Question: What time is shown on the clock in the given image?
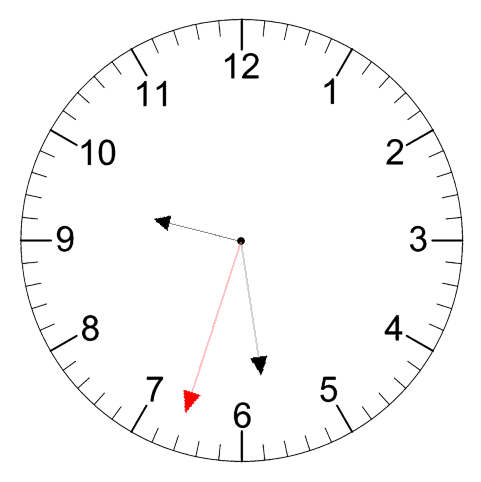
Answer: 09:28:33